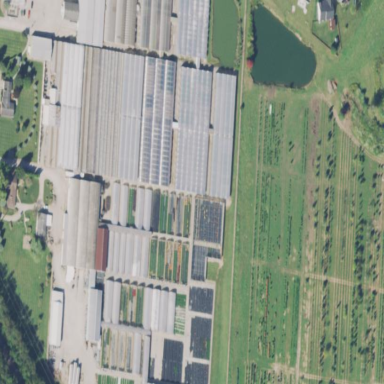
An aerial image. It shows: Area dedicated to greenhouse horticulture.